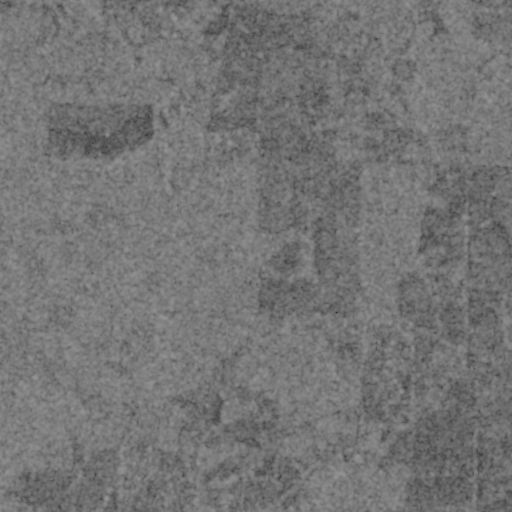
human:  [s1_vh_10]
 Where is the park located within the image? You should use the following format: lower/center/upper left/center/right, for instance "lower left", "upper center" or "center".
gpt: The park is located in the lower right of the image.
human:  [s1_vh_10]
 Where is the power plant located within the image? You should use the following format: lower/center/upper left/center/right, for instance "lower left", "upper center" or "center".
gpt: There is no power plant in the image.

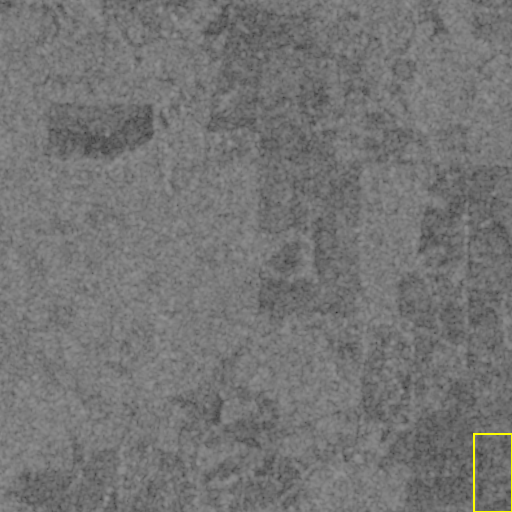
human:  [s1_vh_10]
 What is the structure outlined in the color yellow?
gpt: The structure outlined in yellow is a park.
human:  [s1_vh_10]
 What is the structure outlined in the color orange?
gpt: There is no orange outline.